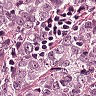
Metastatic tissue present: yes